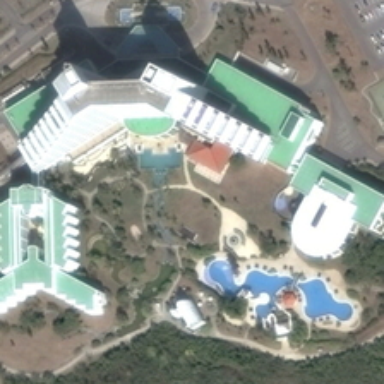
The swimming pool is surrounded by lush trees,on the side of the beach .